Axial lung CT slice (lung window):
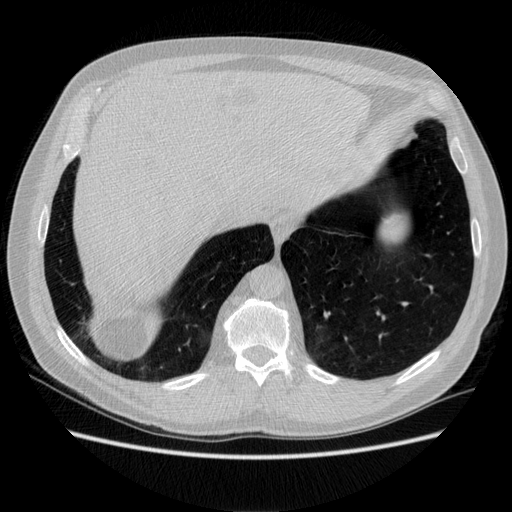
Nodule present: no